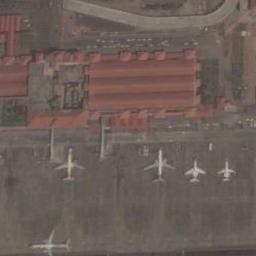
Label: airplane